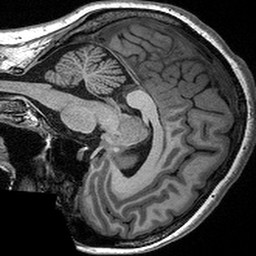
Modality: T1w
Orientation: sagittal
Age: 34
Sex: female